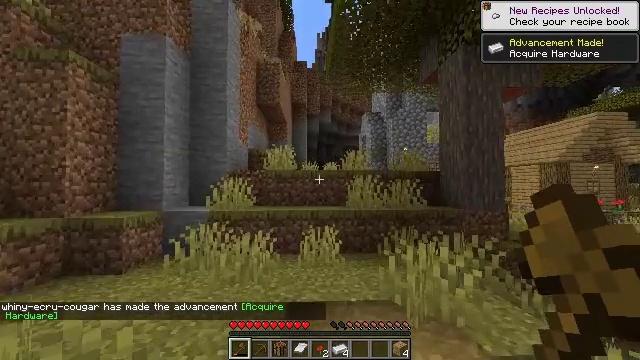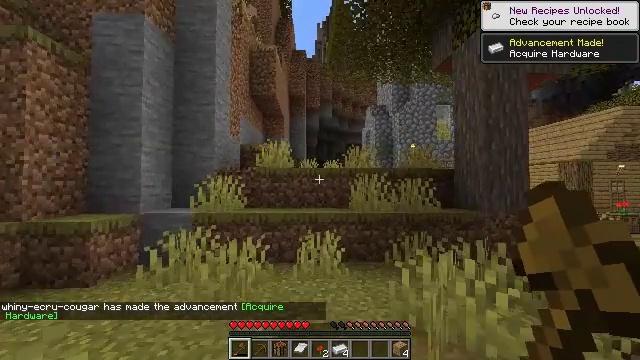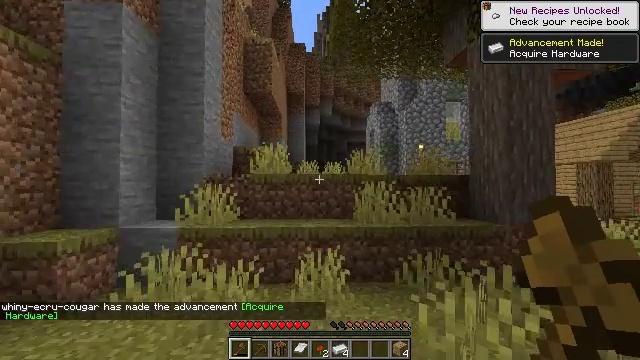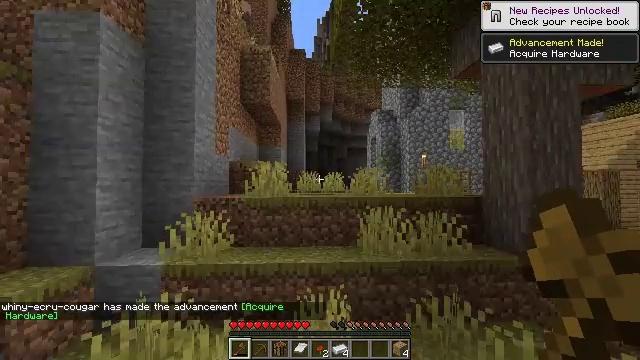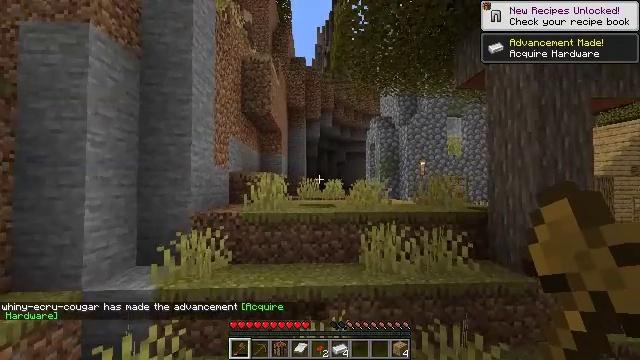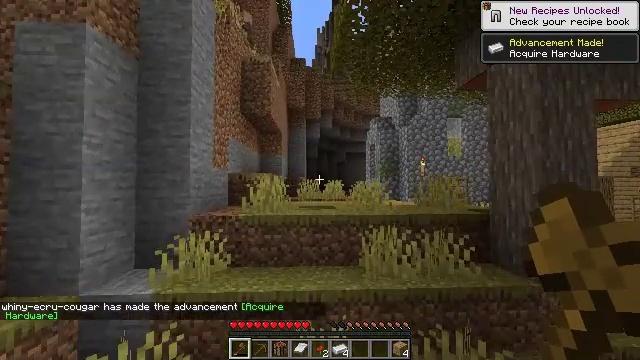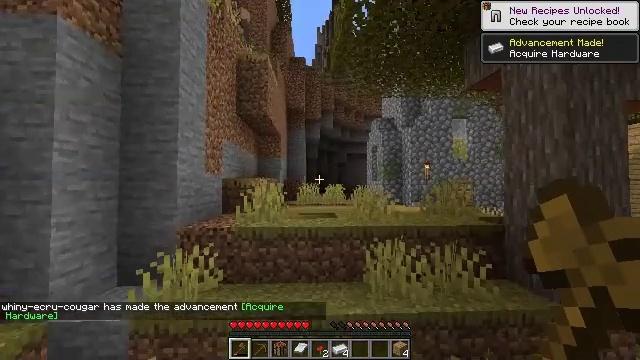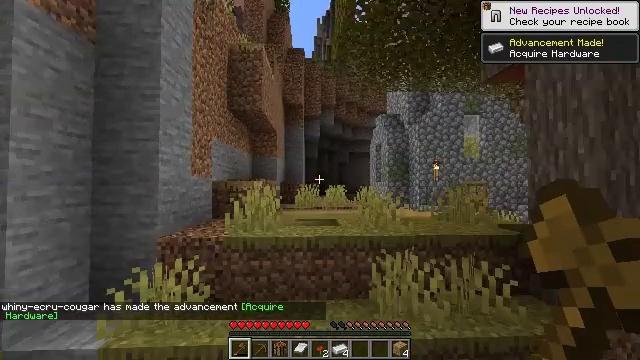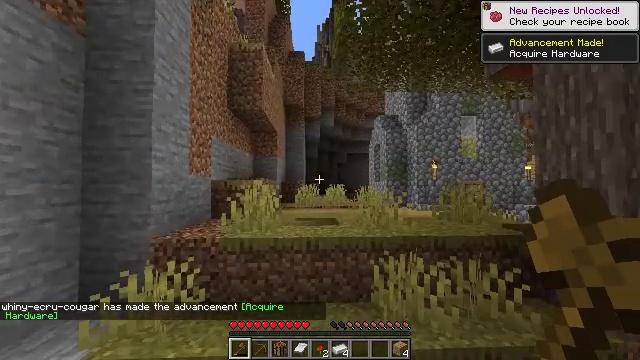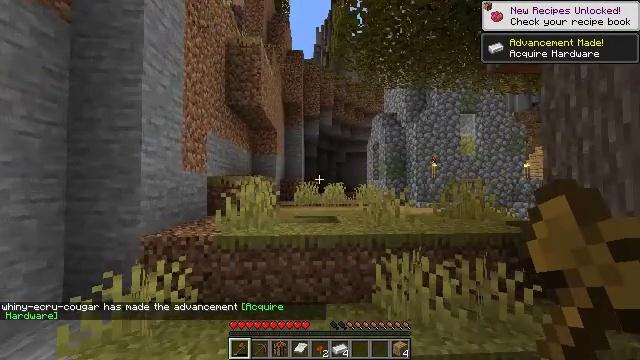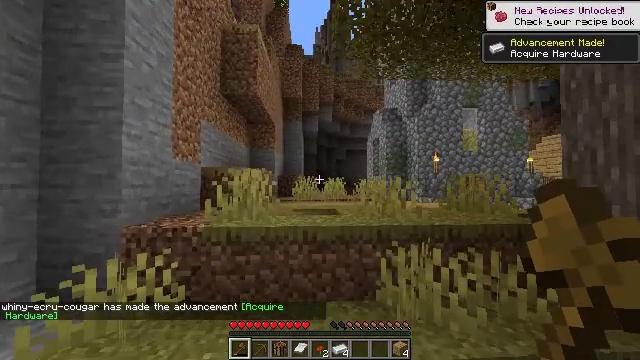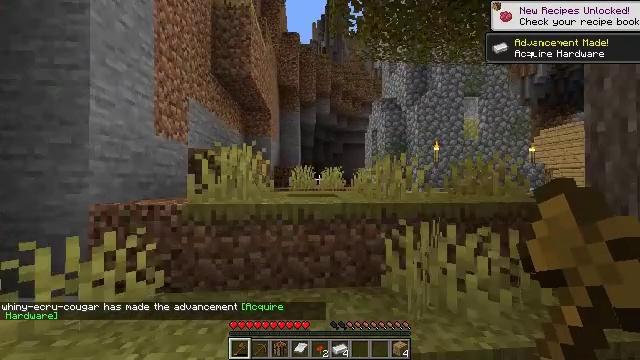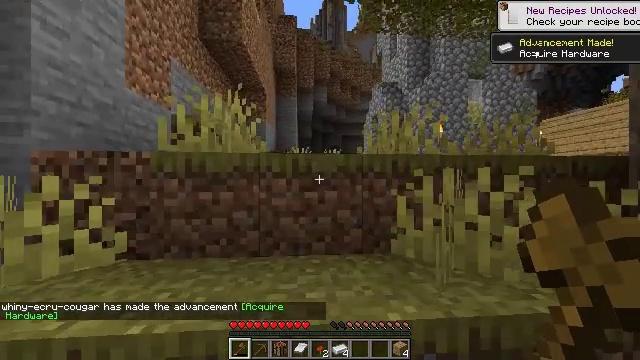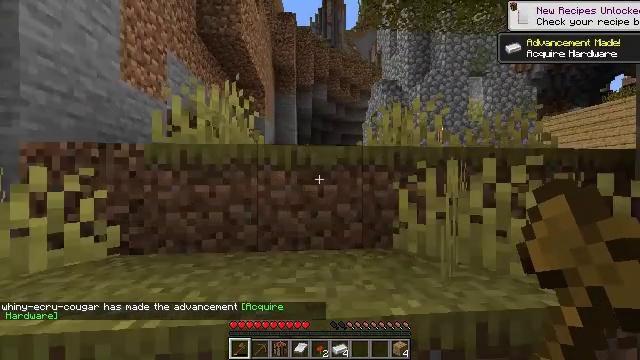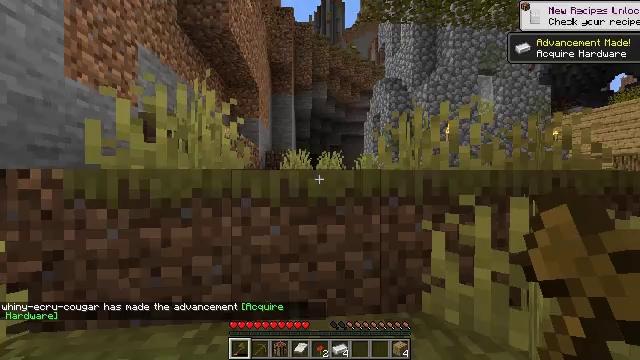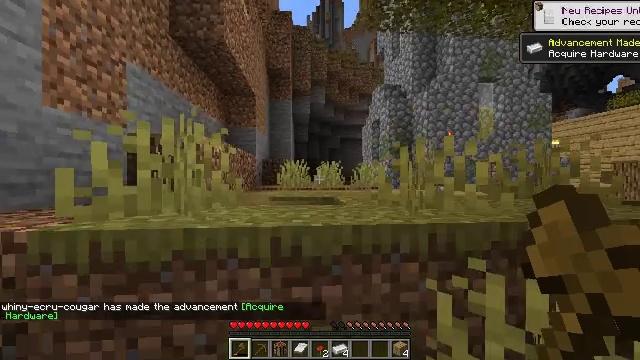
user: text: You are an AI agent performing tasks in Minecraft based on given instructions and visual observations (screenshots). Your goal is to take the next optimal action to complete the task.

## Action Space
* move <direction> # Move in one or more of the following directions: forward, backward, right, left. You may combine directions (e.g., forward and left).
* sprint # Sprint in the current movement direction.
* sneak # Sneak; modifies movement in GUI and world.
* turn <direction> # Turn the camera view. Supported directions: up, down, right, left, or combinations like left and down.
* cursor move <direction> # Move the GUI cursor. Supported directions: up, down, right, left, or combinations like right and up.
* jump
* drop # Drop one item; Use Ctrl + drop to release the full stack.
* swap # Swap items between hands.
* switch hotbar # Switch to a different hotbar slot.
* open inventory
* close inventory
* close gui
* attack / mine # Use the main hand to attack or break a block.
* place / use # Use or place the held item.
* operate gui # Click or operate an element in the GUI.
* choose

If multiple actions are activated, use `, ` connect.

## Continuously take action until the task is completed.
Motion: motion action
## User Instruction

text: Put three wheat in a row on the crafting grid to craft bread.
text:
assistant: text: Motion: move forward, jump
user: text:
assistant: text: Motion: move forward, sprint, jump
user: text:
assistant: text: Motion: move forward, sprint, jump
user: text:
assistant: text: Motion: move forward, sprint, jump
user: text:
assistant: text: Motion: move forward, sprint, jump
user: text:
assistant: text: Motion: move forward, sprint, jump
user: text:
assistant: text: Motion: move forward, sprint, jump
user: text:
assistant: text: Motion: move forward, sprint, jump
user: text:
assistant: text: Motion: move forward, sprint, jump
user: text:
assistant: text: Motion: move forward, sprint, jump
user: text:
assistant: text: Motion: move forward, sprint, jump
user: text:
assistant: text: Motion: move forward, sprint, jump
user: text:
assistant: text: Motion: move forward, sprint, jump
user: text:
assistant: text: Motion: move forward, sprint, jump
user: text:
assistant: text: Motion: move forward, sprint, jump
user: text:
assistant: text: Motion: move forward, sprint, jump
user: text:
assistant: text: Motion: move forward, sprint, jump
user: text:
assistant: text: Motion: move forward, sprint, jump
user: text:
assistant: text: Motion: move forward, sprint, jump
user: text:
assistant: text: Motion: move forward, sprint, jump
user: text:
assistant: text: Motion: move forward, sprint, jump
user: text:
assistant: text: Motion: move forward, sprint, jump
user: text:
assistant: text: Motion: move forward, sprint, jump
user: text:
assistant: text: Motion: move forward, sprint, turn right, jump
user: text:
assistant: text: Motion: move forward, sprint, jump
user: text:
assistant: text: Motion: move forward, sprint, jump
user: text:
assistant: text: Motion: move forward, sprint, jump
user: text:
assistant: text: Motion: move forward, sprint, jump
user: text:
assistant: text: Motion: move forward, sprint, jump
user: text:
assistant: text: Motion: move forward, sprint, jump